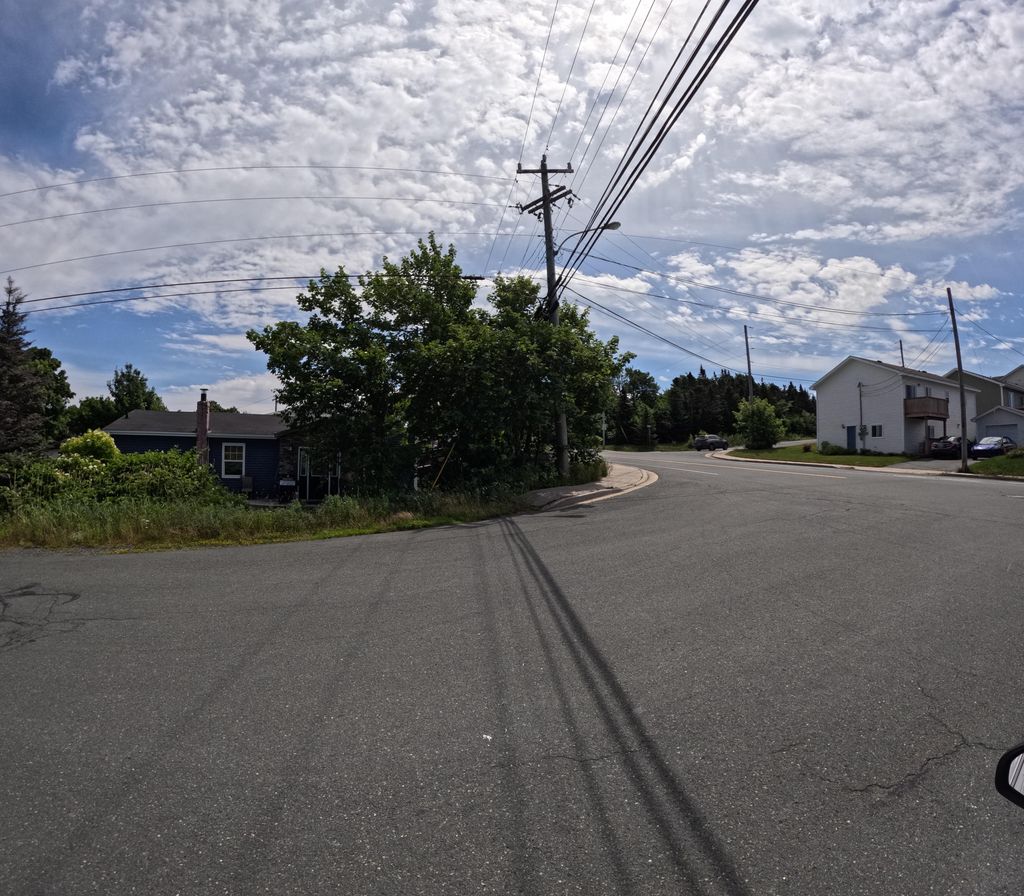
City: st_johns